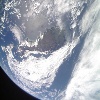
Label: cloud